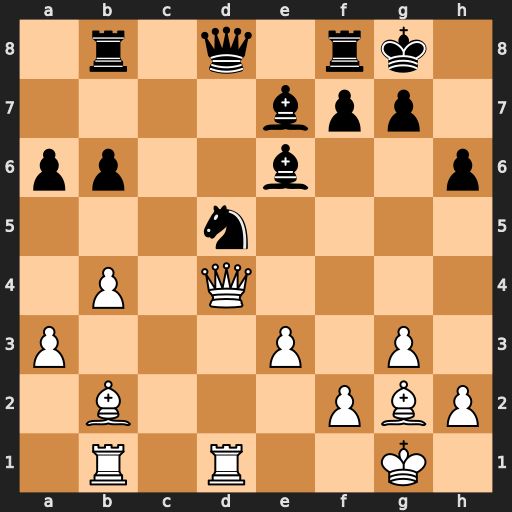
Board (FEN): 1r1q1rk1/4bpp1/pp2b2p/3n4/1P1Q4/P3P1P1/1B3PBP/1R1R2K1
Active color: w
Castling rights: -
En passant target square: -
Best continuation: Qxg7#